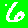
Digit: 6